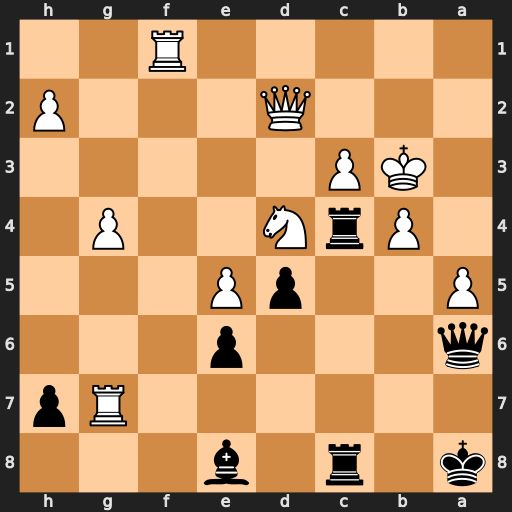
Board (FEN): k1r1b3/6Rp/q3p3/P2pP3/1PrN2P1/1KP5/3Q3P/5R2
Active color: b
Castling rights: -
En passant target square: -
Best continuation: Rxc3+ Qxc3 Rxc3+